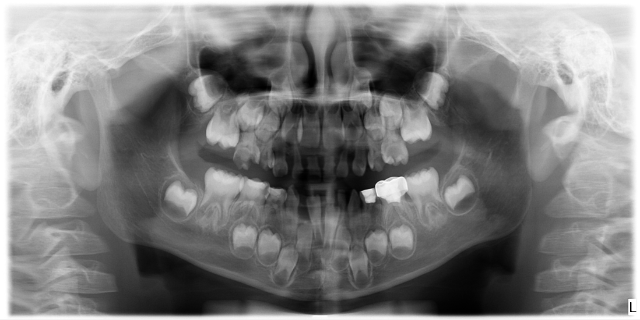
child